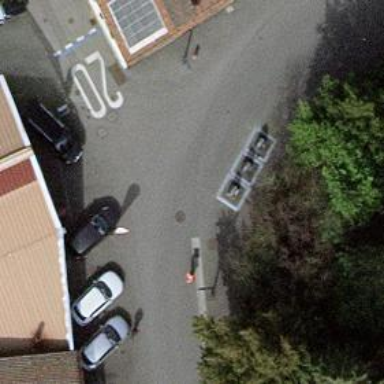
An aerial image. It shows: Recycling container for recycling.